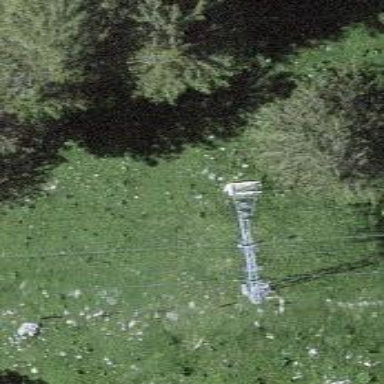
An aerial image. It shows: Pylon used for aerialway.